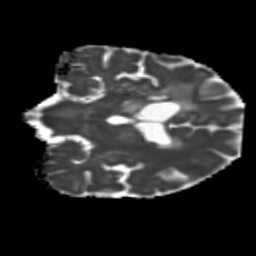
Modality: MD
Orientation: coronal
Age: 54
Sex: female
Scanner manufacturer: siemens
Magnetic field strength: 3 T
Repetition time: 5.25 s
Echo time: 0.08 s